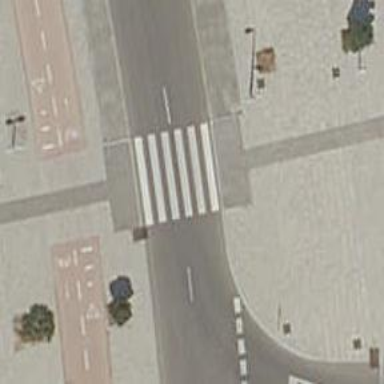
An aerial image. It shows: Footway.